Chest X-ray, PA view. Patient: 38 years old, sex M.
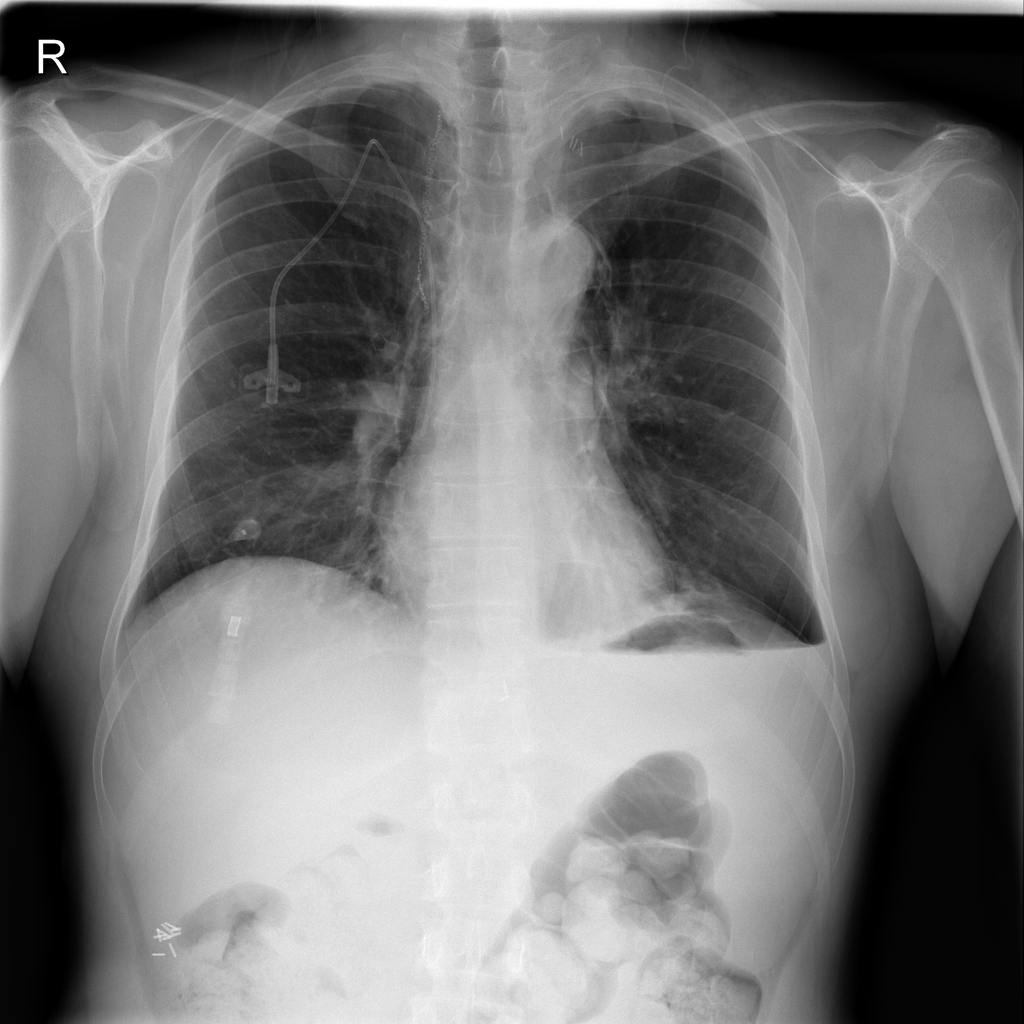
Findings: No Finding